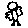
Label: bird